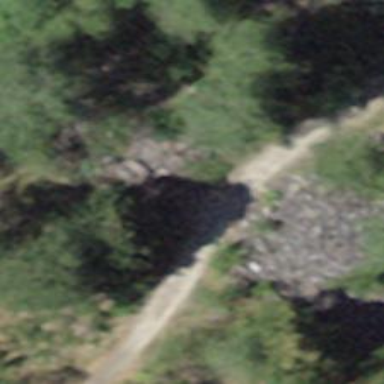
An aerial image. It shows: Path on the ground.